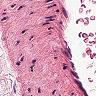
Metastatic tissue present: no